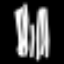
Label: line